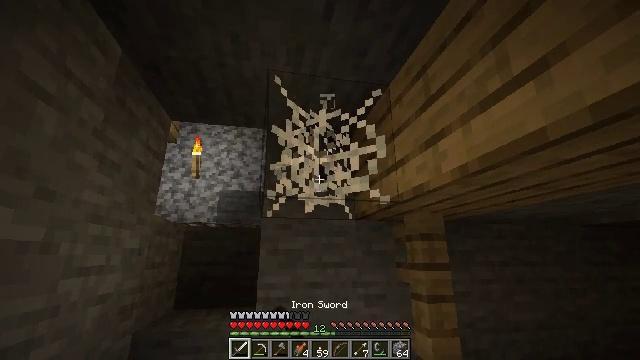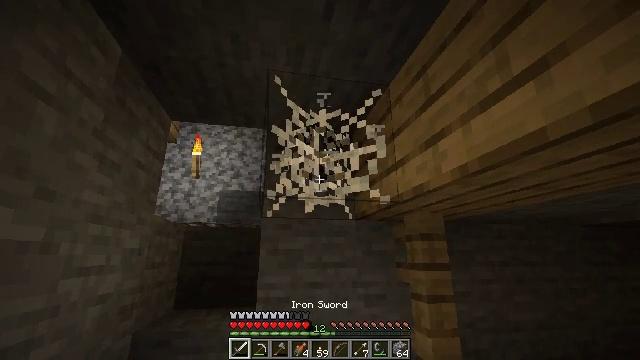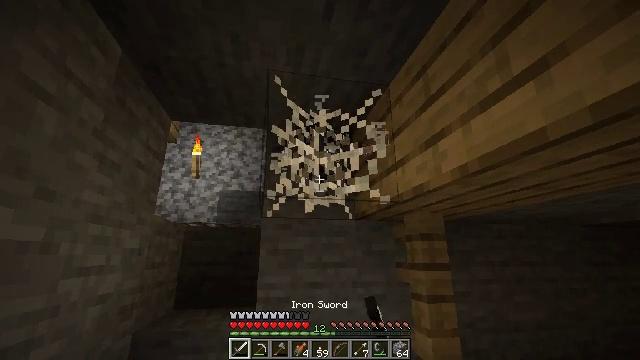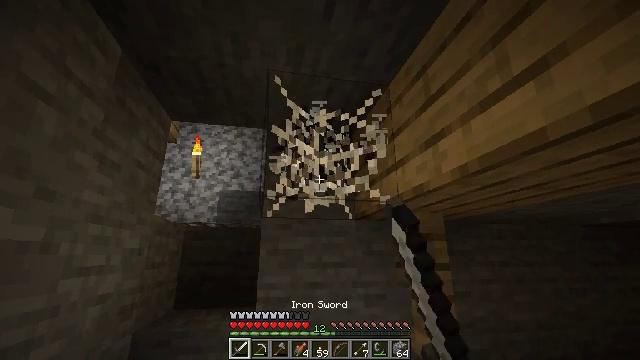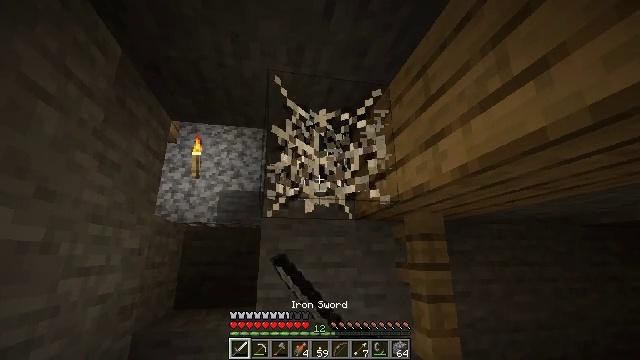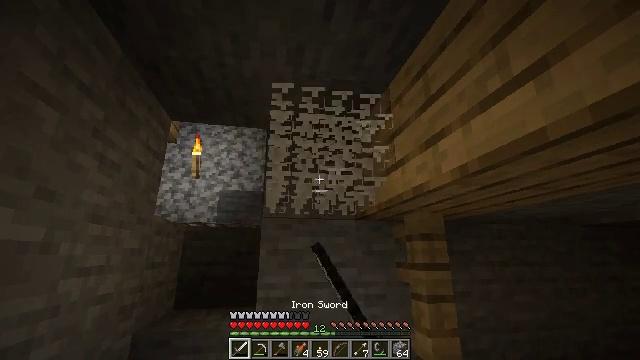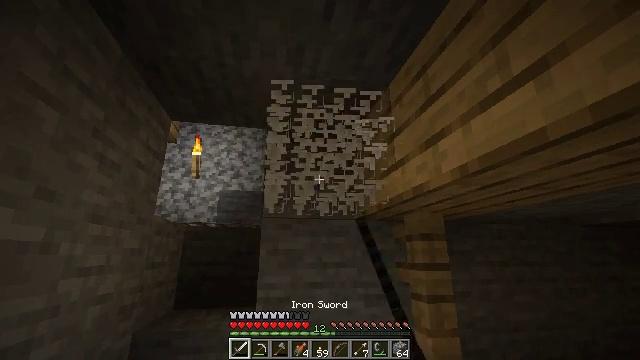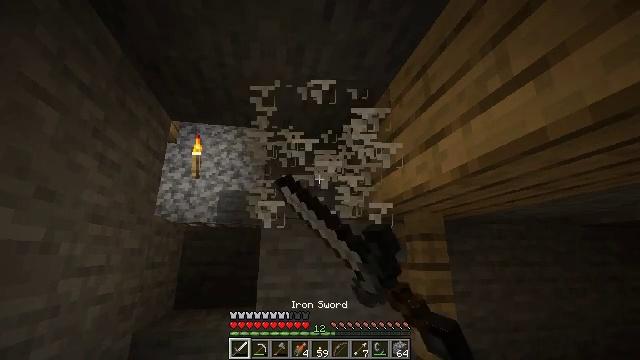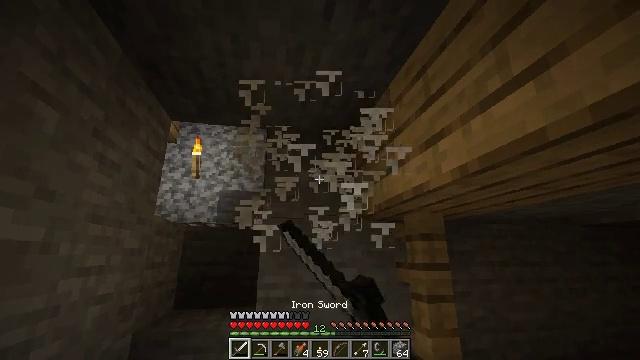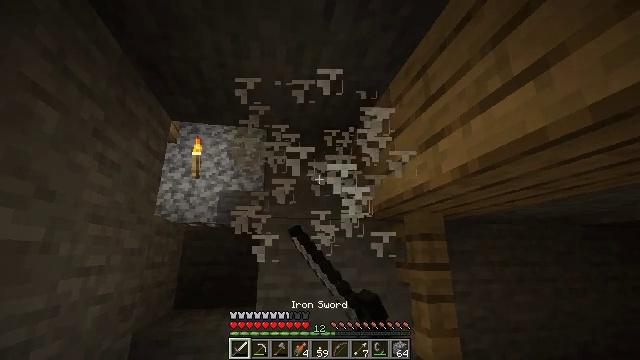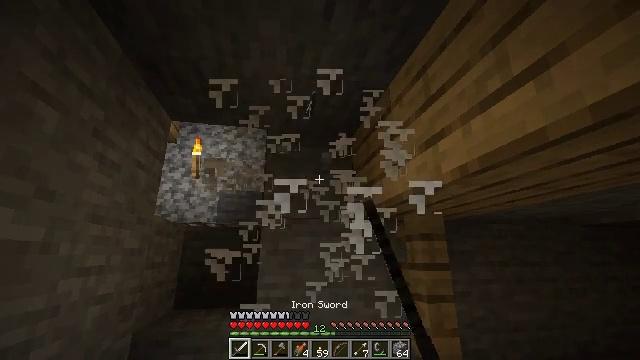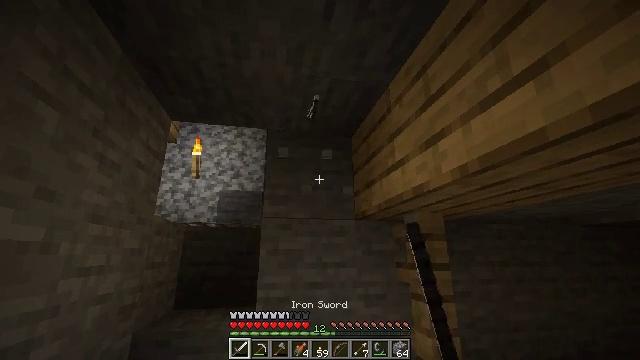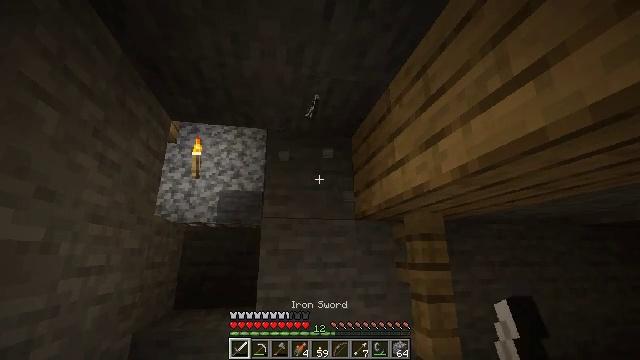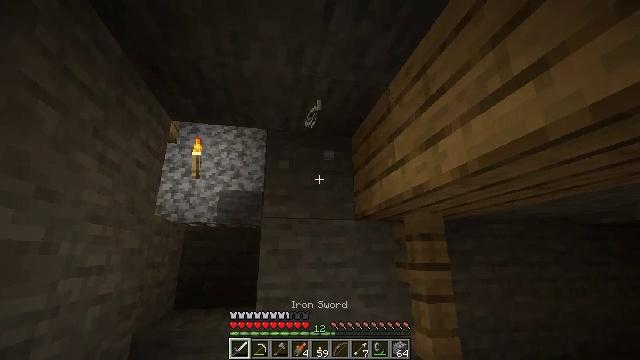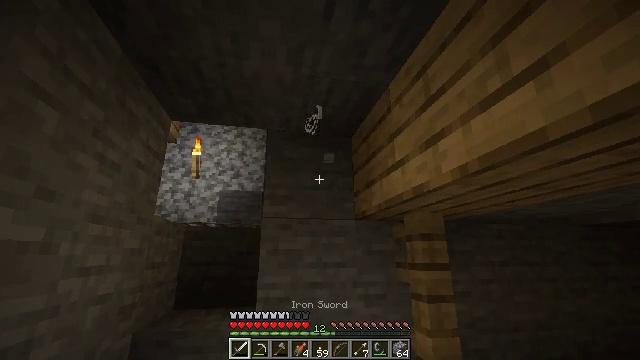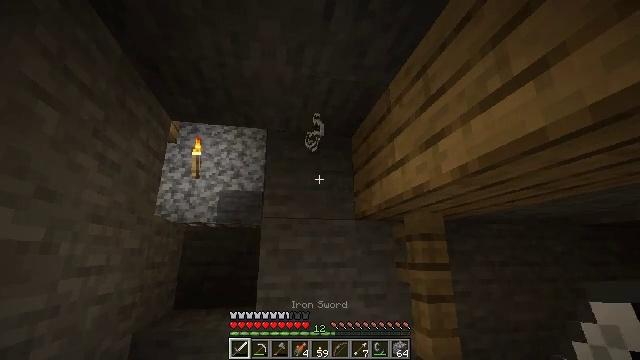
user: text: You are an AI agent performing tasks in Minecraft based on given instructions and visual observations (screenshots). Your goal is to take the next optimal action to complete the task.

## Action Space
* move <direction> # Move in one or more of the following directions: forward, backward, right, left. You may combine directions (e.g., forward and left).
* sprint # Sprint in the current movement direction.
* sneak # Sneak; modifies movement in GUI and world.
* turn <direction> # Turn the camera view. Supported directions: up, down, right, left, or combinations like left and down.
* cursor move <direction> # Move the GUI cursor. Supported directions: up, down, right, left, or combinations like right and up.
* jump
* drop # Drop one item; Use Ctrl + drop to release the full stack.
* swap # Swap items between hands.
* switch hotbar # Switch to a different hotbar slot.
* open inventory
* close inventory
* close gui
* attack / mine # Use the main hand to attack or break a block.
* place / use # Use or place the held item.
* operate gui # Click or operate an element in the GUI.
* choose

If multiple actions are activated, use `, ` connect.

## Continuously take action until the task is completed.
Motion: motion action
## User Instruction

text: Clear out the cobweb from the stronghold.
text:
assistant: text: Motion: attack / mine
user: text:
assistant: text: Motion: attack / mine
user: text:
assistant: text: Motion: attack / mine
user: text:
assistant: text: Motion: attack / mine
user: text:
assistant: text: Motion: attack / mine
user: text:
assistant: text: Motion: attack / mine
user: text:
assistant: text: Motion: attack / mine
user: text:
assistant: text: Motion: attack / mine
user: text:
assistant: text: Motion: attack / mine
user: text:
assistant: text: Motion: no_op
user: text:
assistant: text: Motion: no_op
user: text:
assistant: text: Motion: no_op
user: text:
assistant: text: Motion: no_op
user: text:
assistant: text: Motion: no_op
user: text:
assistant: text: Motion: no_op
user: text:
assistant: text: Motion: no_op
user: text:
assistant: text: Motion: no_op
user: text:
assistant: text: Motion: no_op
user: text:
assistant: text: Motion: no_op
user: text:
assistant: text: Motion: move forward
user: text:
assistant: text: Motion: move forward
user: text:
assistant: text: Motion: move forward
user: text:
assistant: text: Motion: move forward
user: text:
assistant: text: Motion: move forward, turn down
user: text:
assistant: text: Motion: move forward, turn down
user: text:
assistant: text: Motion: move forward, turn down
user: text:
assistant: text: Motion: move forward, turn down
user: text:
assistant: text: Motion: move forward, turn down
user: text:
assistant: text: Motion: move forward, turn left and down
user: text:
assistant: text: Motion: turn left and up